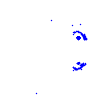
Particle: pion